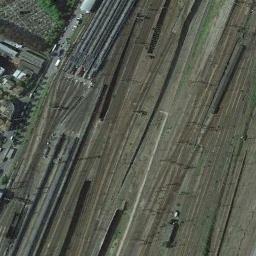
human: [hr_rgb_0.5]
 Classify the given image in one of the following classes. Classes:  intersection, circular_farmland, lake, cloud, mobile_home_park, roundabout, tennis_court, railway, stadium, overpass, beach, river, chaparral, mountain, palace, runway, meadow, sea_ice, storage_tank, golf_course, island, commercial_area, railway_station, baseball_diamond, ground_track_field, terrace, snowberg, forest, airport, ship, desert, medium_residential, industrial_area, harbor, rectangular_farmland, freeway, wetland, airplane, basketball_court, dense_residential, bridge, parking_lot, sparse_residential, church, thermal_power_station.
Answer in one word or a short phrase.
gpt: railway